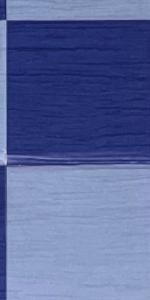
Label: Empty